如图，正六边形的边长为2，圆
$O$的圆心为正六边形的中心，半径为1，若点$M$在正六边形的边上运动，动点$A$、$B$在圆$O$上运动且关于圆心对称，则$\overrightarrow{MA} \cdot \overrightarrow{MB}$的取值范围是\underline{\qquad\qquad}。

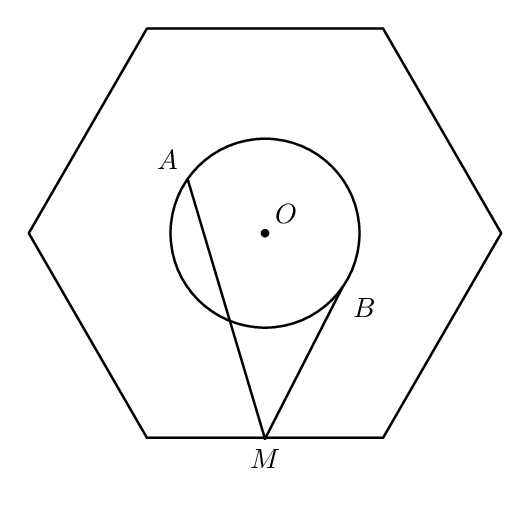
【解答】
\textbf{【答案】} $[2,3]$\\
[10pt]

\noindent
\textbf{【分析】} 求出线段$MO$长的范围，结合给定条件，利用向量数量积的运算律求解作答。\\
[10pt]

\noindent
\textbf{【详解】} 正六边形的边长为2，则其半径为2，边心距为$\sqrt{3}$，则正六边形边上的点$M$到其中心$O$的距离$|\overrightarrow{MO}| \in [\sqrt{3},2]$。\\
[5pt]

因此
\[
\begin
{aligned}
\overrightarrow{MA} \cdot \overrightarrow{MB} &= (\overrightarrow{MO} + \overrightarrow{OA}) \cdot (\overrightarrow{MO} + \overrightarrow{OB}) \\
&= (
\overrightarrow{MO} + \overrightarrow{OA}) \cdot (\overrightarrow{MO} - \overrightarrow{OA}) \\
&= |
\overrightarrow{MO}|^2 - |\overrightarrow{OA}|^2 \\
&= |
\overrightarrow{MO}|^2 - 1 \in
 [2,3],
\end
{aligned}
\]
所以
$\overrightarrow{MA} \cdot \overrightarrow{MB}$的取值范围是$[2,3]$。\\[5pt]
故答案为：
$[2,3]$
。
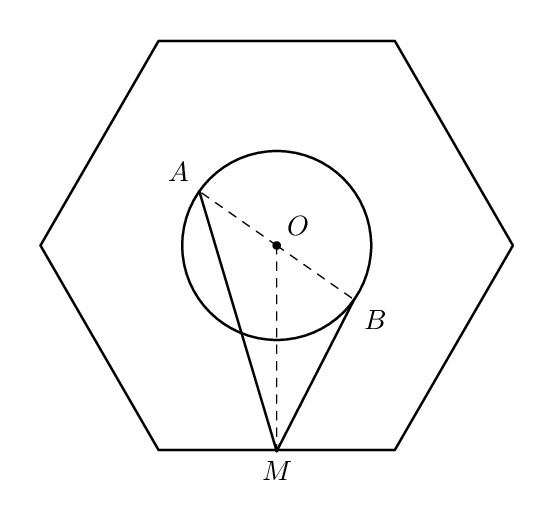